Aerial crown-view tile of a tropical tree (Barro Colorado Island, Panama), acquired 20250217:
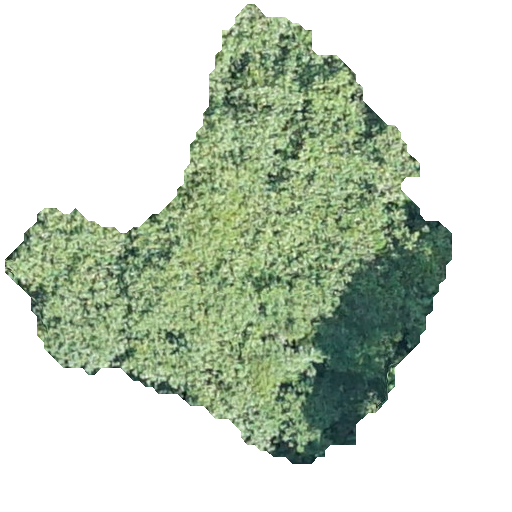
Species: Hieronyma alchorneoides
GBIF accepted scientific name: Hieronyma alchorneoides
Crown area: 160.576 m²